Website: macys
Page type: customer-info-address
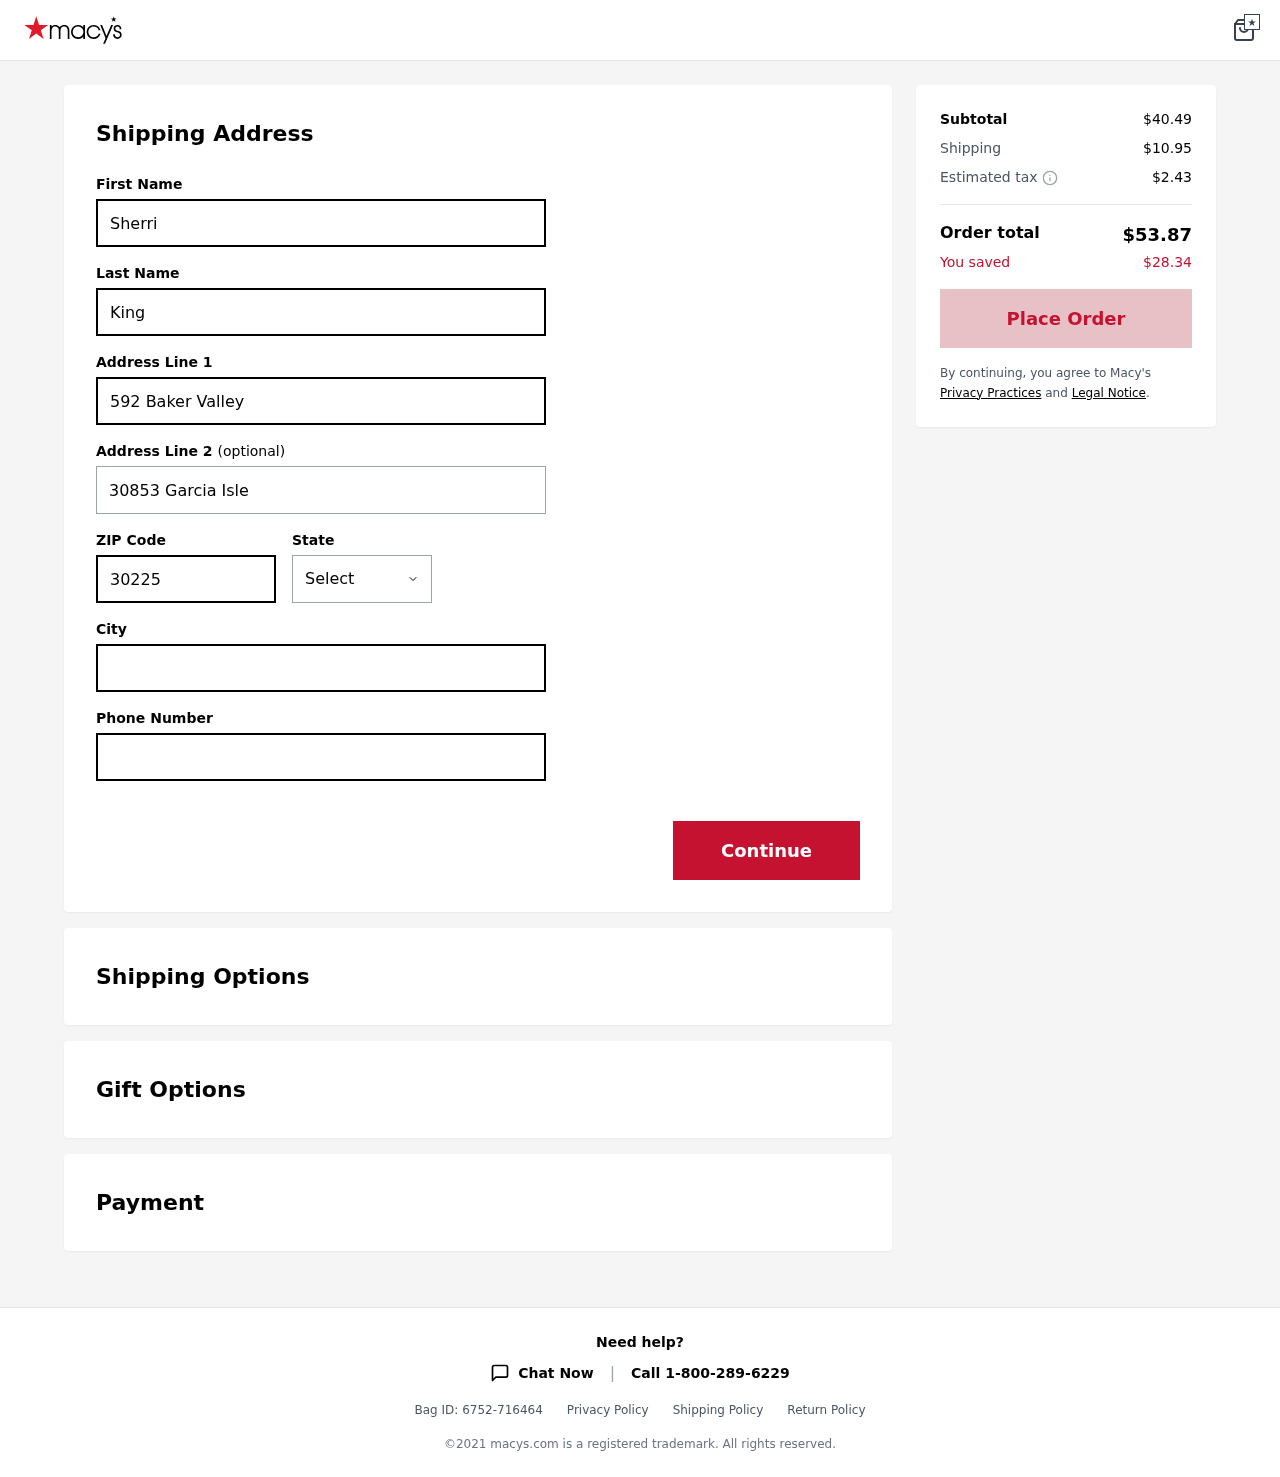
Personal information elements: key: PII_CITY
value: Rachelmouth
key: PII_FIRSTNAME
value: Sherri
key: PII_LASTNAME
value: King
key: PII_PHONE
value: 5643084361
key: PII_POSTCODE
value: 30225
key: PII_STATE
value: Louisiana
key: PII_STREET
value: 592 Baker Valley
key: PII_STREET2
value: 30853 Garcia Isle
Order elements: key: ORDER_SUBTOTAL
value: $40.49
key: ORDER_SHIPPING_COST
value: $10.95
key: ORDER_TAX
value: $2.43
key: ORDER_TOTAL
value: $53.87
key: ORDER_SAVINGS
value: $28.34